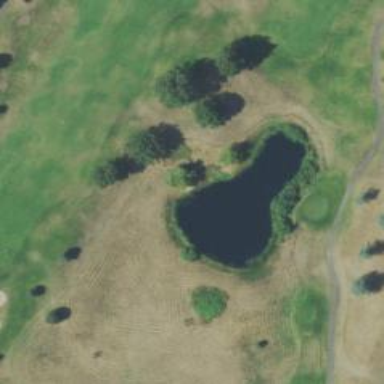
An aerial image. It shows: Picturesque scene of golf course with lateral water hazard.